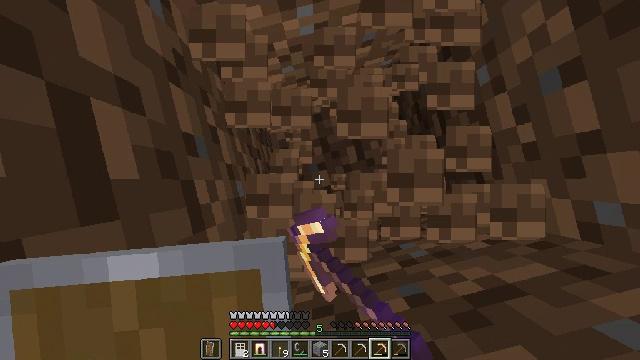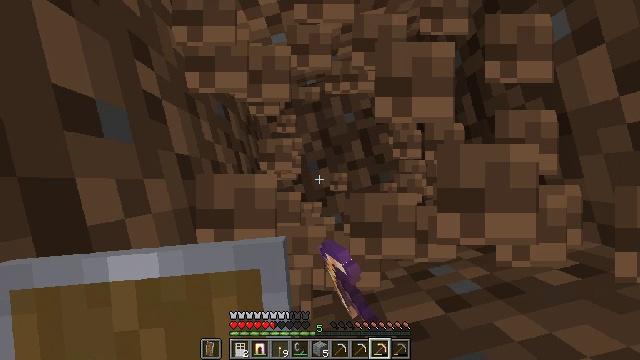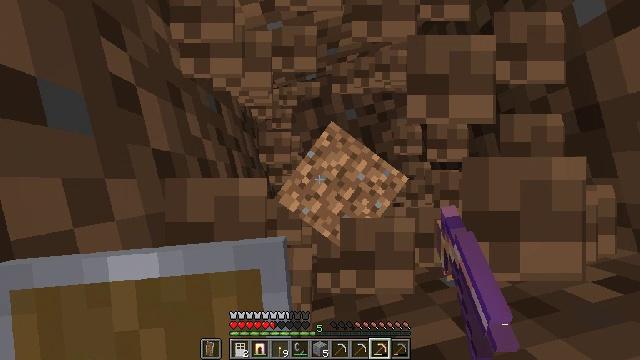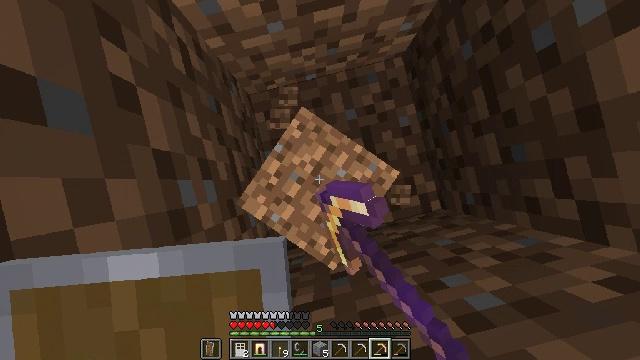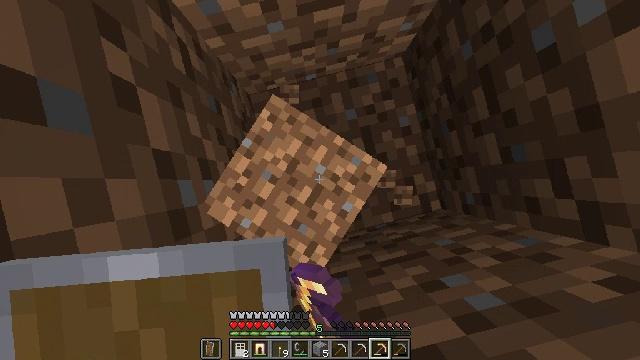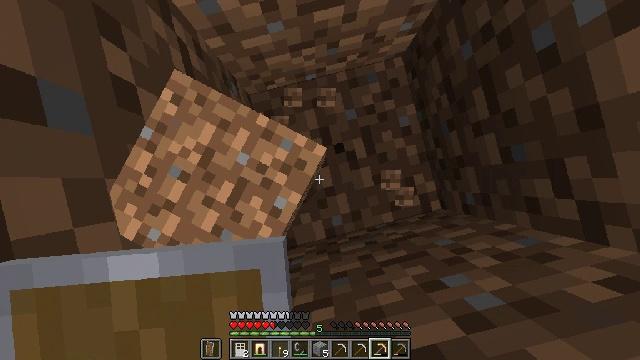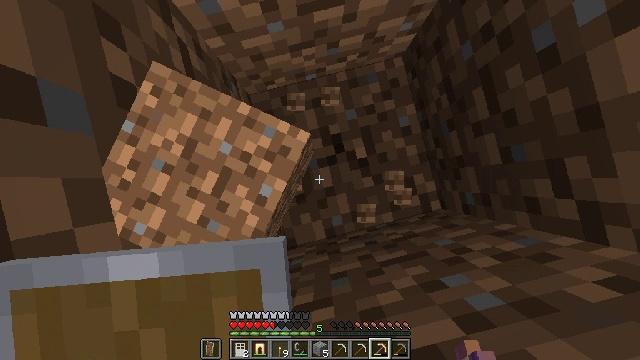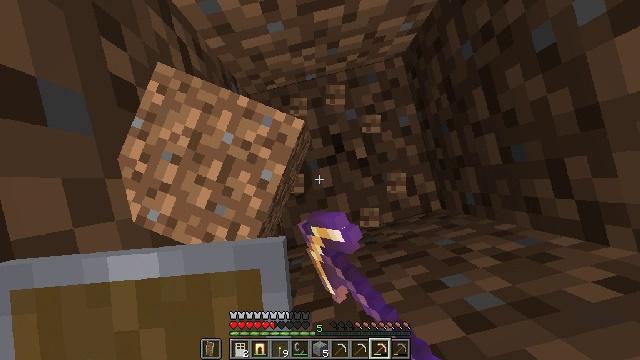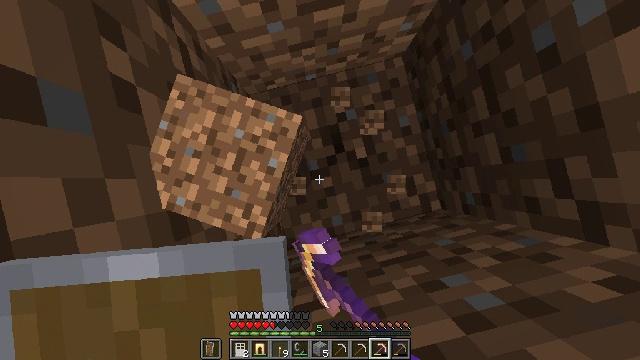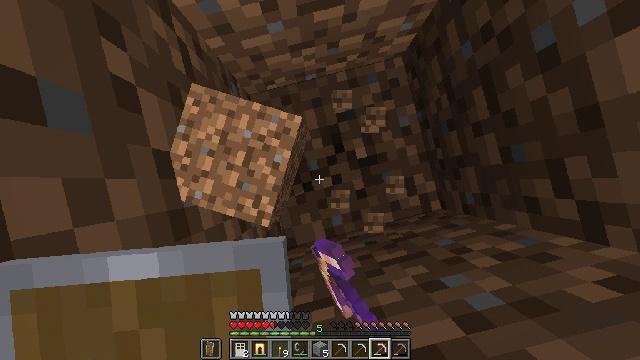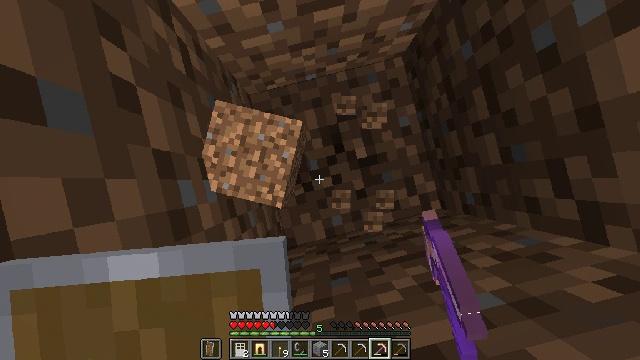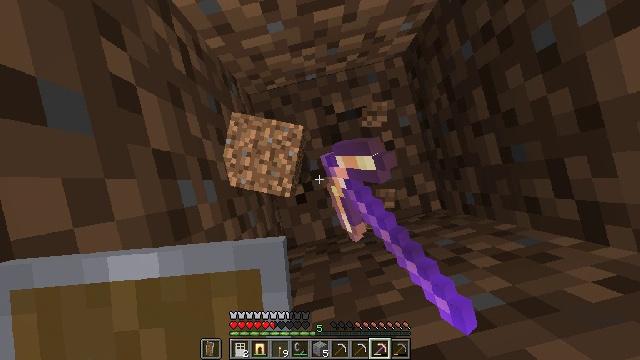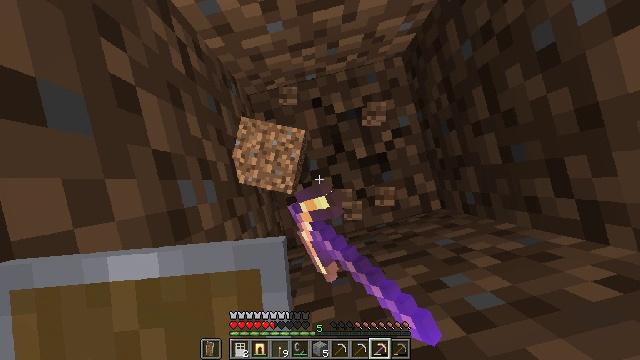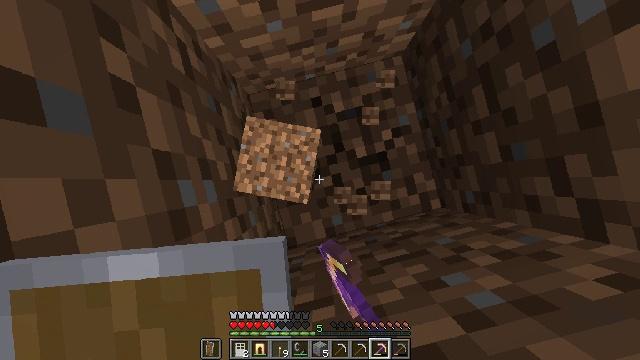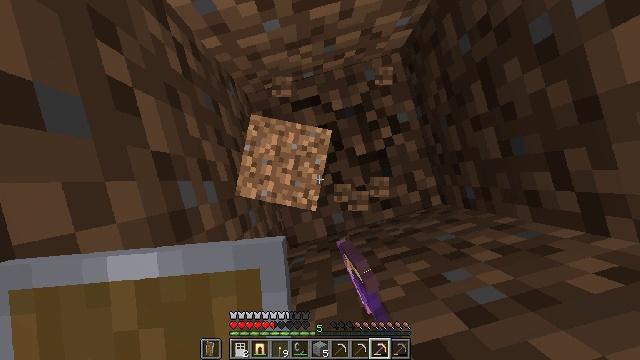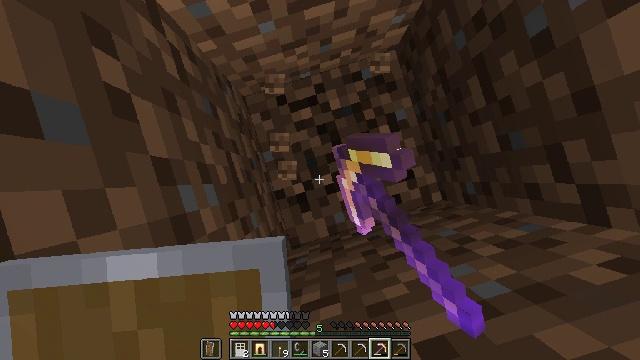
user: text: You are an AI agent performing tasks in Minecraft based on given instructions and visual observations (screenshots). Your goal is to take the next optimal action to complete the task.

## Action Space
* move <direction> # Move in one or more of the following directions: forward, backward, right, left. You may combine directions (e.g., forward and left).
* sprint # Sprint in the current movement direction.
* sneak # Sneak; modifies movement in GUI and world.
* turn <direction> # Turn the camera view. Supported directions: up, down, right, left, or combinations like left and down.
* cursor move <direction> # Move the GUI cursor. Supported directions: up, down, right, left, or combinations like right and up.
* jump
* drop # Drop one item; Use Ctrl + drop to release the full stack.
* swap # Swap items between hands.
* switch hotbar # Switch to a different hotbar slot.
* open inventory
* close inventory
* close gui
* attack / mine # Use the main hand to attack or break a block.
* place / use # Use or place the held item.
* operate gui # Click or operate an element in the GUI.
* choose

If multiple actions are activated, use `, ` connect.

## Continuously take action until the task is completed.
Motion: motion action
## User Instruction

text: Break the dirt block.
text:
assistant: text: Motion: attack / mine
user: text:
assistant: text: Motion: attack / mine
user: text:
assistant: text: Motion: attack / mine
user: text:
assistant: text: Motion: attack / mine
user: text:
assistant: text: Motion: attack / mine
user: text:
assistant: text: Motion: attack / mine
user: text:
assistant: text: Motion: attack / mine
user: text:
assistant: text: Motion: attack / mine
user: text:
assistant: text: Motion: attack / mine
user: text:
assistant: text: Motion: attack / mine
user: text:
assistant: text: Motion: attack / mine
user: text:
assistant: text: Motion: attack / mine
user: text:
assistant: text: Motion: attack / mine
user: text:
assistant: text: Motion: turn right, attack / mine
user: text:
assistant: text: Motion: turn right, attack / mine
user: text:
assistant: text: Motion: turn right, attack / mine
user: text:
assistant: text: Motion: turn right, attack / mine
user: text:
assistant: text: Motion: turn right, attack / mine
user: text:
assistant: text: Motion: turn right, attack / mine
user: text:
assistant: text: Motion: turn right, attack / mine
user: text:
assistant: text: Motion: turn right, attack / mine
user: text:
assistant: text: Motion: turn right and up, attack / mine
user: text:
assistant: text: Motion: turn right, attack / mine
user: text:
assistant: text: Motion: attack / mine